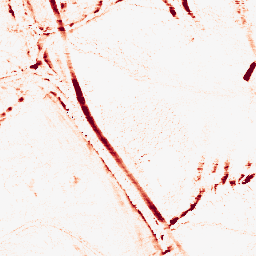
Category: morphological
Decomposition family: morphological_ellipse
Decomposition parameters: operation: opening
width: 5
height: 10
Upsampling method: bicubic
Upsampling parameters: scale: 4
Upsampling scale: 4